Field crop: maize
Growth stage: 2
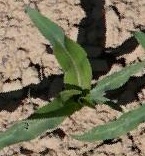
Species: maize